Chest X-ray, PA view. Patient: 60 years old, sex M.
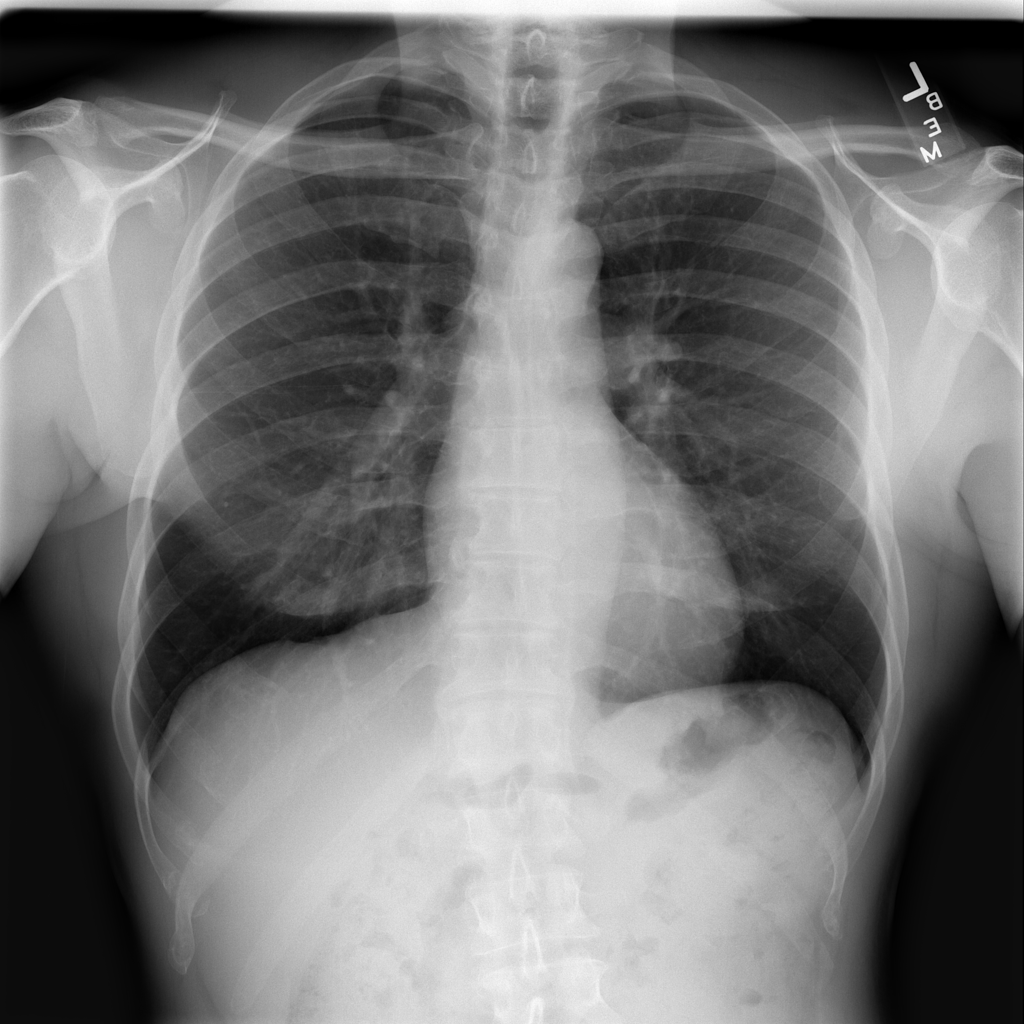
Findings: No Finding